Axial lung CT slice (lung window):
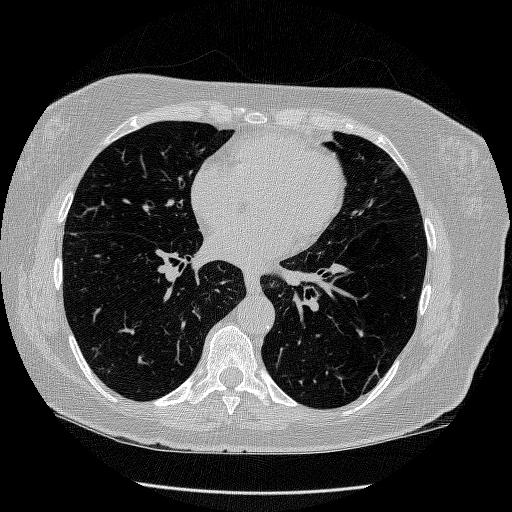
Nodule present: no